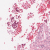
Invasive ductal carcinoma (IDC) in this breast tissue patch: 1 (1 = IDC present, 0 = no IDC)